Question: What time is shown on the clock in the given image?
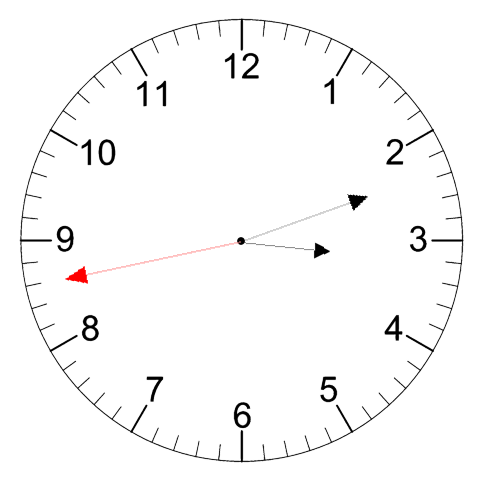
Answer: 03:11:43